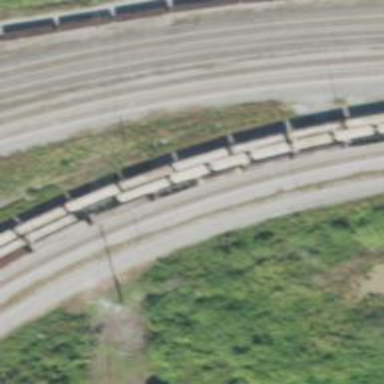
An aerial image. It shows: Railway yard used for servicing trains.